Question: As the load on our Azure website has increased (along with the complexity of the work that it's doing), we've noticed that we're running into CPU utilization issues. CPU utilization gradually creeps upward over the course of several hours, even as traffic levels remain fairly steady. Over time, if the Azure stats are correct, we'll somehow manage to get > 60 seconds of CPU per instance (not quite clear how that works), and response times will start increasing dramatically.
If I restart the web server, CPU drops immediately, and then begins a slow creep back up. For instance, in the image below, you can see CPU creeping up, followed by the restart (with the red circle) and then a recovery of the CPU.

I'm strongly inclined to suspect that this is a problem somewhere in my own code, but I'm scratching my head as to how to figure it out. So far, any attempts to reproduce this on my dev or testing environments have proven ineffectual. Nearly all the suggestions for profiling IIS/C# performance seem to presume either direct access to the machine in question or at least a "Cloud Service" instance rather than an Azure Website.
I know this is a bit of a long shot, but... any suggestions, either for what it might be, or how to troubleshoot it?
(We're using C# 5.0, .NET 4.5.1, ASP.NET MVC 5.2.0, WebAPI 2.2, EF 6.1.1, Azure System Bus, Azure SQL Database, Azure redis cache, and async for every significant code path.)
Edit 8/5/14 - I've tried some of the suggestions below. But when the website is truly busy, i.e., ~100% CPU utilization, any attempt to download a mini-dump or GC dump results in a 500 error, with the message, "Not enough storage." The various times that I been able to download a mini-dump or GC dump, they haven't shown anything particularly interesting, at least, so far as I could figure out. (For instance, the most interesting thing in the GC dump was a half dozen or so >100KB string instances - those seem to be associated with the bundling subsystem in some fashion, so I suspect that they're just cached 'ScriptBundle' or 'StyleBundle' instances.)
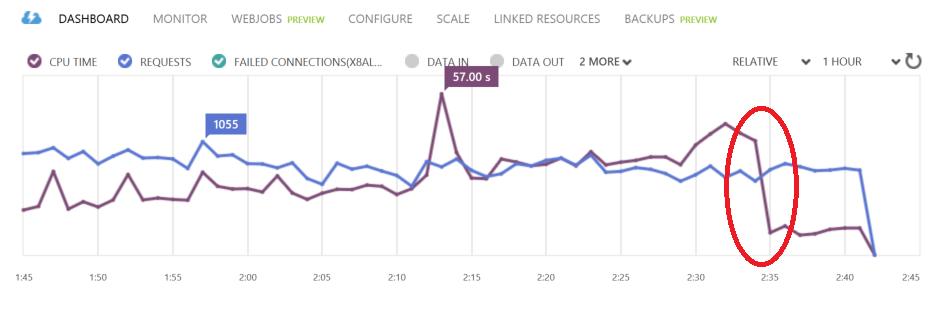
Answer: 1. Try remote debugging to your site from visual studio.
2. Try https://{sitename}.scm.azurewebsites.net/ProcessExplorer/ there you can take memory dumps an GC dumps of your w3wp process. Then you can compare 2 GC dumps to find memory leaks and open the memory dump with windbg/VS for further "offline" debugging.